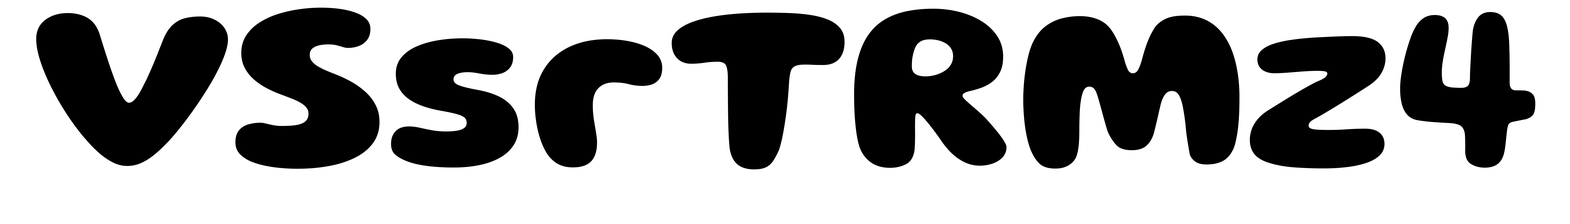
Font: Gluten_Bold